Current action and preconditions to check: trajectory_clear

Your task: For each precondition in the list above, predict whether it will hold at this action.

Consider the current scene as observed from the mobile robot's camera, and analyze the predicted future states of all dynamic agents (e.g., people, animals, vehicles, or any moving entities) within the NEXT SECOND.

IMPORTANT: Only answer "very likely" if you are absolutely certain—based on strong, clear evidence—that a dynamic agent will violate the precondition in the predicted future state. Do NOT answer "very likely" for unlikely, ambiguous, or low-probability risks.

Ask yourself for each precondition: Is there a high probability, with clear and convincing evidence, that the predicted future states of any dynamic agent will interfere with the predicted future state of the currently executing action within the NEXT SECOND, causing that precondition to fail?

Assess the risk level based on these predictions. Use "likely" or "very likely" if motions create a clear risk of interference.

Use "neutral" or "improbable" if agents are nearby but their predicted paths are clearly diverging or non-conflicting.

Failure Risk Categories: "very improbable", "improbable", "neutral", "likely", "very likely"

Answer Format: Output ONLY the probability_of_failure value from these categories: "very improbable", "improbable", "neutral", "likely", "very likely"

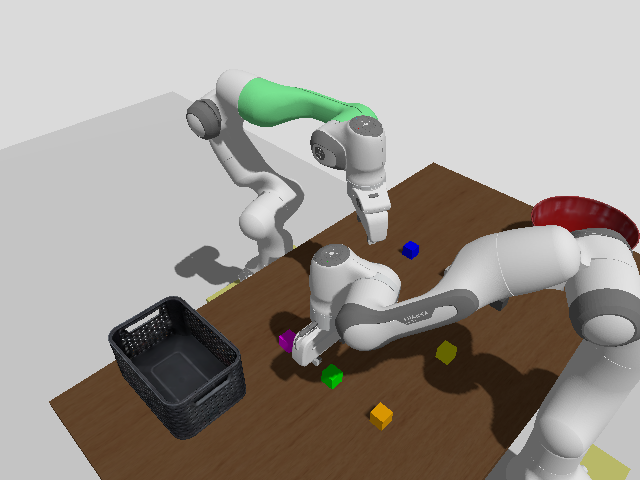

Answer: very improbable